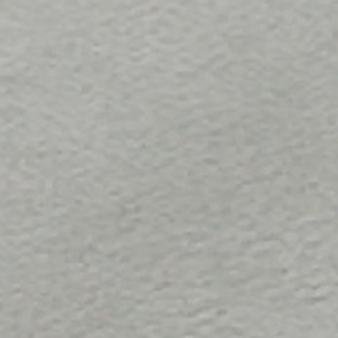
Label: other